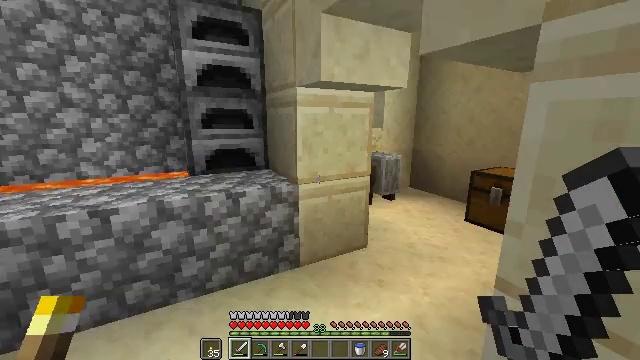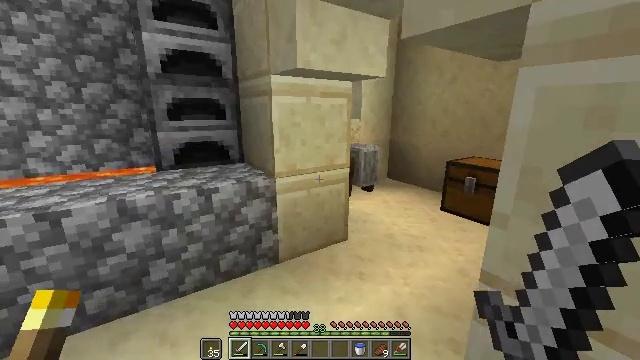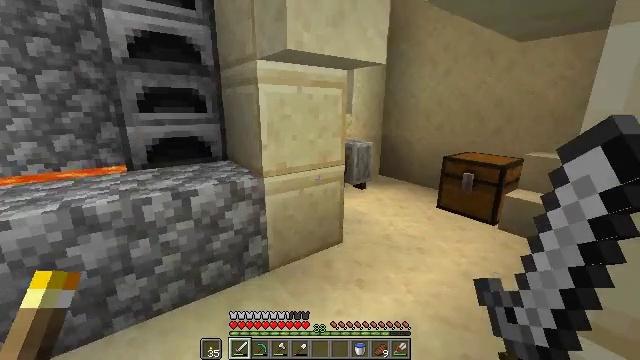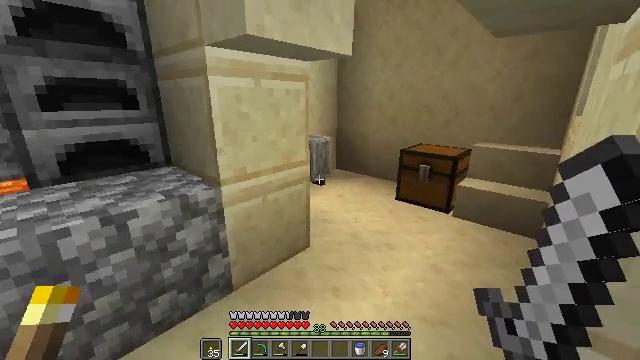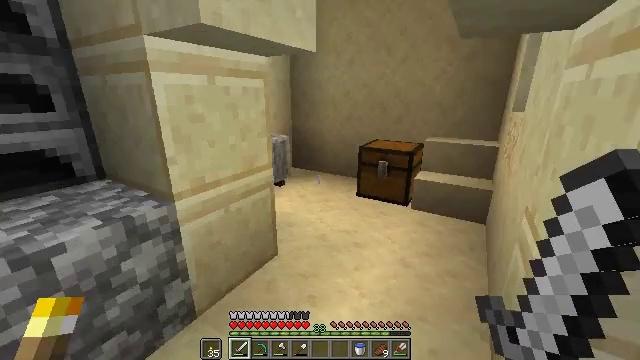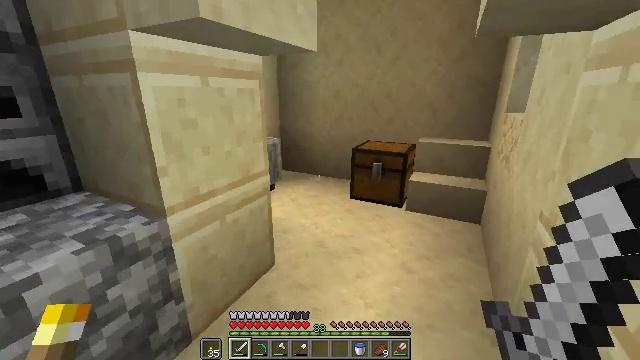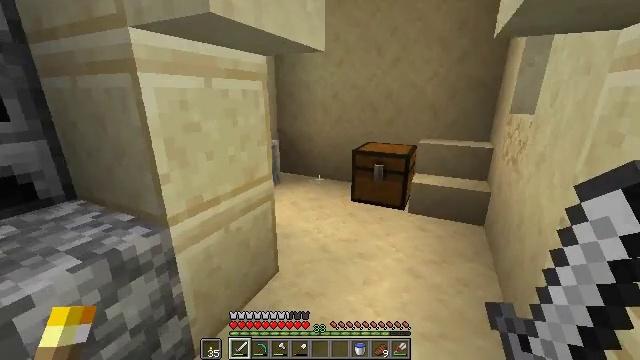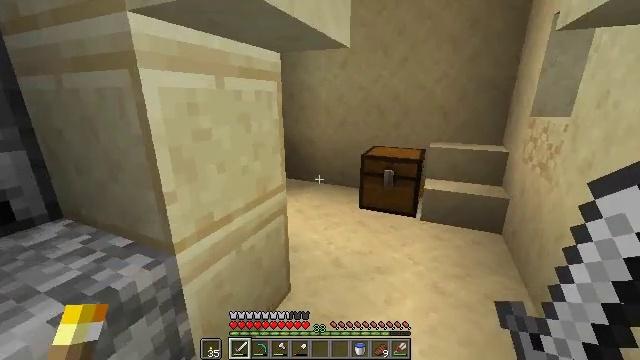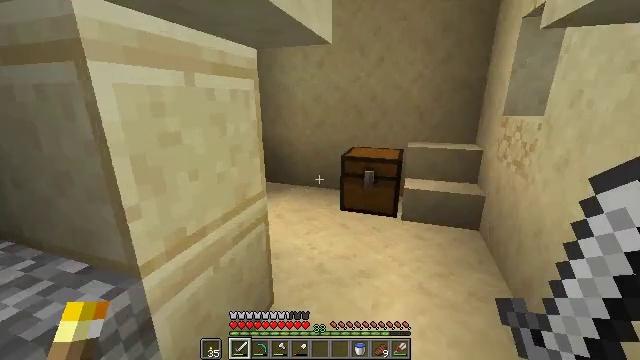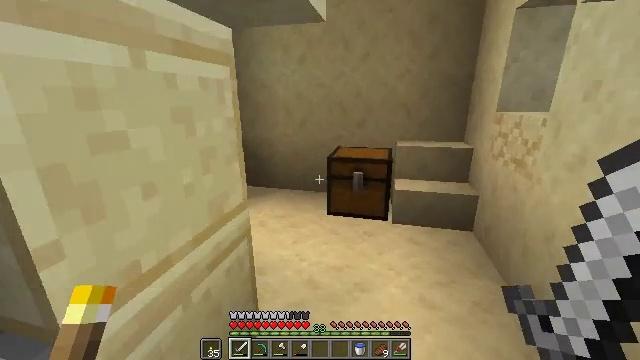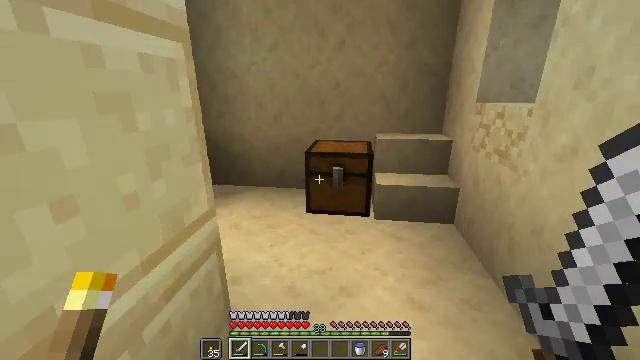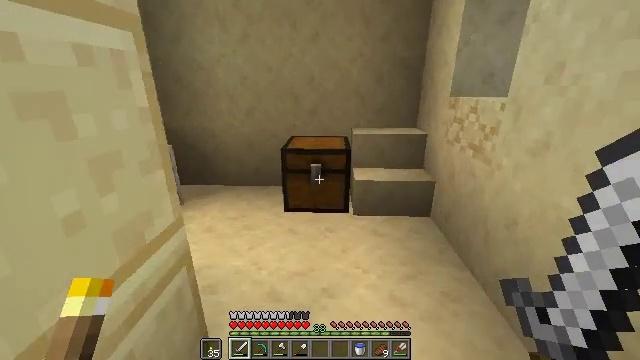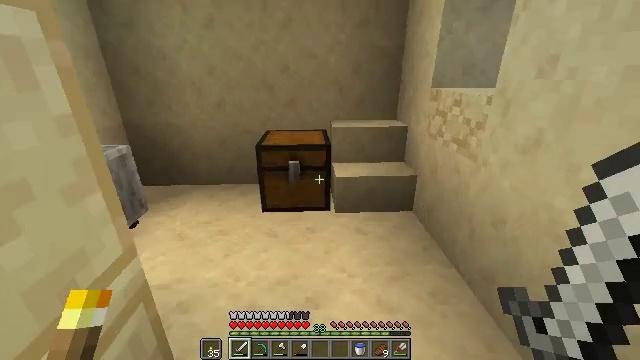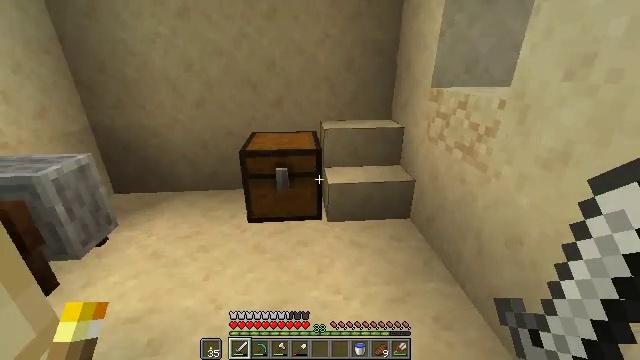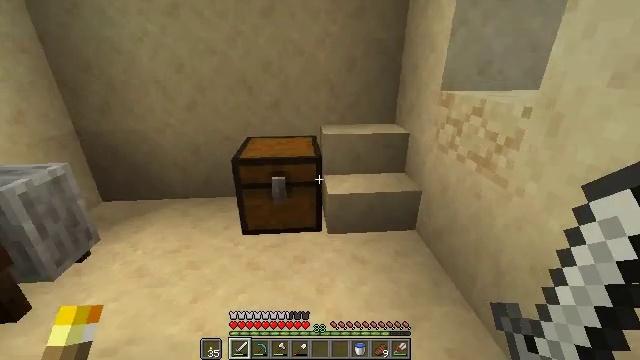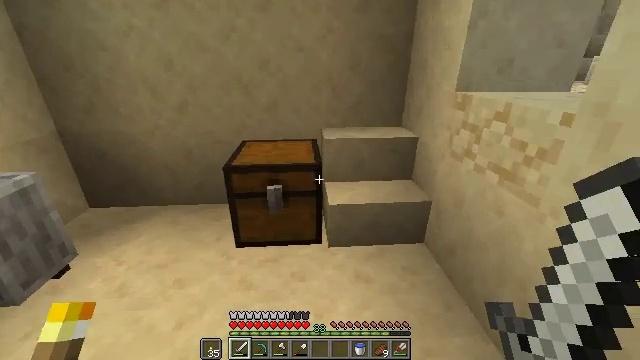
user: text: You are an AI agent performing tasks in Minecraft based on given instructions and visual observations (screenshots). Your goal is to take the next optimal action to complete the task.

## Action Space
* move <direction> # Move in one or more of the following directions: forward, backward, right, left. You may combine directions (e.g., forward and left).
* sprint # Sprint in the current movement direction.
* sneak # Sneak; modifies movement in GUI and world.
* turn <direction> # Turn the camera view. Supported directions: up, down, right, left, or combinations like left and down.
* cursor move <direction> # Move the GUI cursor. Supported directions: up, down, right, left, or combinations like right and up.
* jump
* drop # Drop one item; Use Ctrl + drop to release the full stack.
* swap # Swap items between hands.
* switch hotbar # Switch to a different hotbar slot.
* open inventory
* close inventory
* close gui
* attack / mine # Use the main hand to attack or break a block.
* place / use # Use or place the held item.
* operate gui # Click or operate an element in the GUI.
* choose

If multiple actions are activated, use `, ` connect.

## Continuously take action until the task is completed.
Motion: motion action
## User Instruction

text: Break the hay block to collect it.
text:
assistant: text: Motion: move forward, turn right and down
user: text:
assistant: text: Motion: move forward and move left, turn right
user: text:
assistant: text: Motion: move forward and move left, turn right and down
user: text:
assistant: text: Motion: move forward and move left, turn right
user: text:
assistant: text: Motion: move forward and move left, turn right
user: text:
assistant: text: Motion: move forward and move left, turn right
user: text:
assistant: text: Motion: move forward, turn right
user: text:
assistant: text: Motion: move forward, turn right
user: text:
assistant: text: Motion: move forward, turn right
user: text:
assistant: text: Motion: move forward, turn right and down
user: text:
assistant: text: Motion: move forward, turn right and down
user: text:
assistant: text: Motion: move forward, turn right and down
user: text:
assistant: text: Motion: move forward, turn right and down
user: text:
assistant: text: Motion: move forward
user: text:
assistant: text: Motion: move forward
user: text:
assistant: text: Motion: move forward
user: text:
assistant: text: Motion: move forward, turn left and down
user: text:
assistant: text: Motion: move forward, turn left and down
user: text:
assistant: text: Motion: move forward, turn left and down
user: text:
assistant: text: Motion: move forward, turn left and down
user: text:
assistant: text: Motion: move forward, turn left and down, use / place
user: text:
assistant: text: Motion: turn left and down, use / place
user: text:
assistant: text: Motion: use / place
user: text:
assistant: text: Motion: no_op
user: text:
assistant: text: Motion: turn down
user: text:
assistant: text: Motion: no_op
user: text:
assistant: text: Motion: no_op
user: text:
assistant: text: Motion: no_op
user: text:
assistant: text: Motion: no_op
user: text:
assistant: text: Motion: no_op